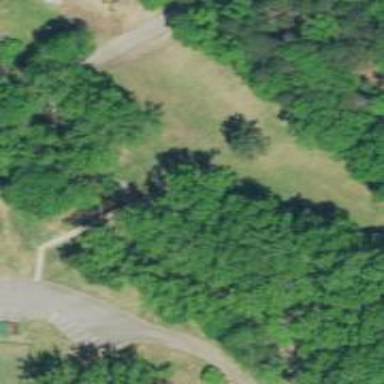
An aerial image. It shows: Disc golf tee.